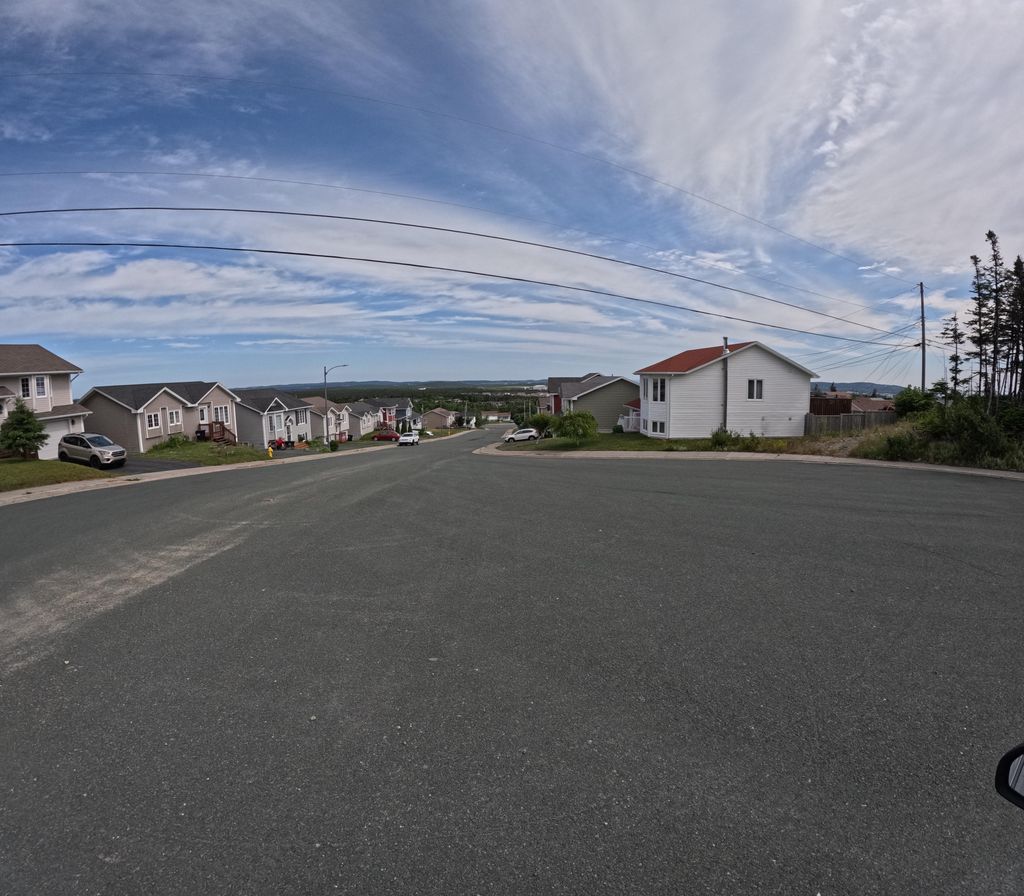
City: st_johns